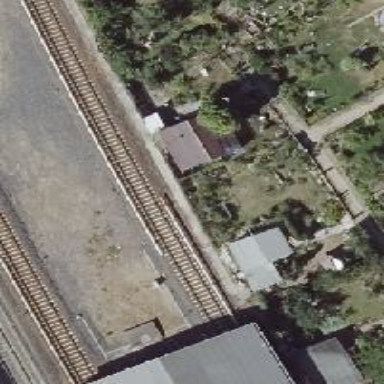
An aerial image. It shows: Railway milestone.